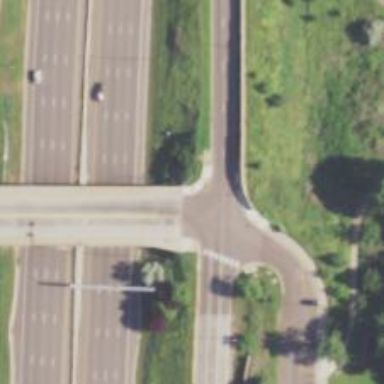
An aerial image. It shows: Footway road on bridge with paved trail as bikeway.